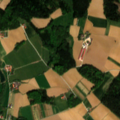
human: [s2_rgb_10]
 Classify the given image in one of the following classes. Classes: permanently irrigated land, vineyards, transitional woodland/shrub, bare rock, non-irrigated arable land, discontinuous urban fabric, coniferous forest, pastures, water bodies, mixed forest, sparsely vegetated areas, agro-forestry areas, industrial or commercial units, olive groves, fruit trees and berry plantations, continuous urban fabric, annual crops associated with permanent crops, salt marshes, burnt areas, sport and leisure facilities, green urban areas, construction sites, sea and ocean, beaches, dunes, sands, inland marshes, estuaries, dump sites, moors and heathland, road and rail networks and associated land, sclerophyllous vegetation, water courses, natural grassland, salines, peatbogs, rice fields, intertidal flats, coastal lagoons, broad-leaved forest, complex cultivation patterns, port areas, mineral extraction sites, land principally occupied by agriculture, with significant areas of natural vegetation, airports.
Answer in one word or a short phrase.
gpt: non-irrigated arable land, mixed forest